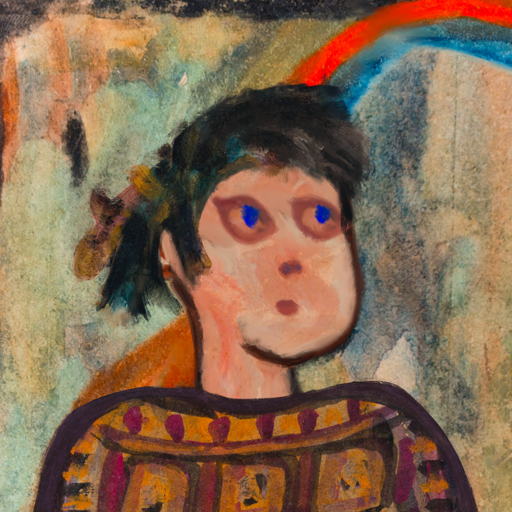
Background: Childish, Head And Neck Side: Roy_Bahadur, Face Side: Mother_And_Son_Mother, Bust: Doll, Hair Side: Pipe, Head Accessory: Blank, Second Necklace: Blank, Necklace: Blank, Baby: Blank